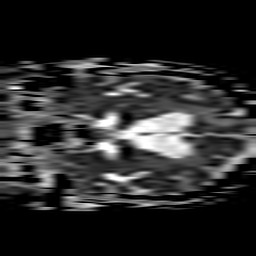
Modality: ADC
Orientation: coronal
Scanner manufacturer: philips
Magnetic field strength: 3 T
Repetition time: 3.089 s
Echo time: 0.076 s